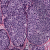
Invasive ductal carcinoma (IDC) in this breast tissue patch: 0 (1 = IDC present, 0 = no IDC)